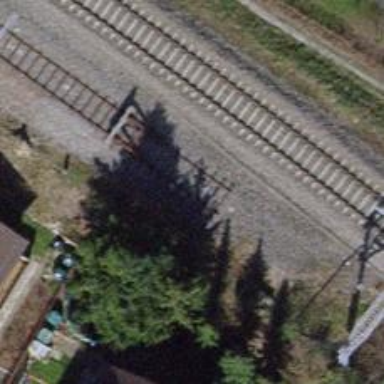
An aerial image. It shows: Railway buffer stop.